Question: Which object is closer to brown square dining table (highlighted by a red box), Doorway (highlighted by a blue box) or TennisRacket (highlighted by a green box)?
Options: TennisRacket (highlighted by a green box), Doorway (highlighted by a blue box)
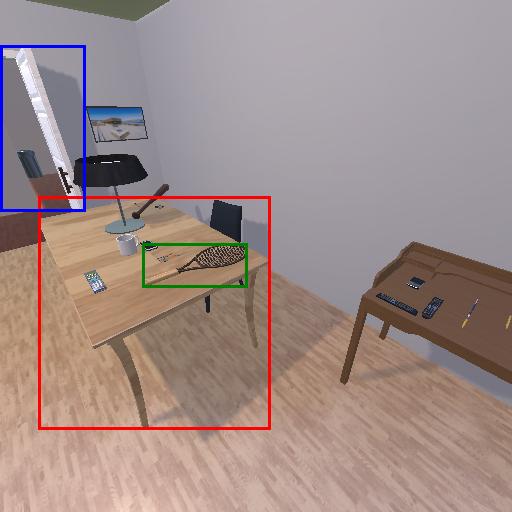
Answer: TennisRacket (highlighted by a green box)